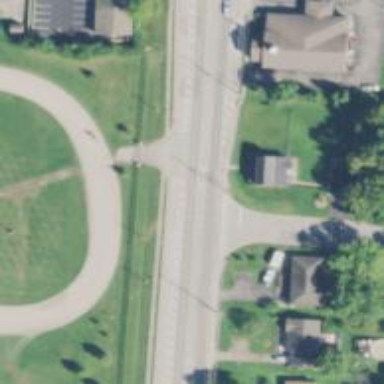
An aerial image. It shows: Zebra crossing on the road.